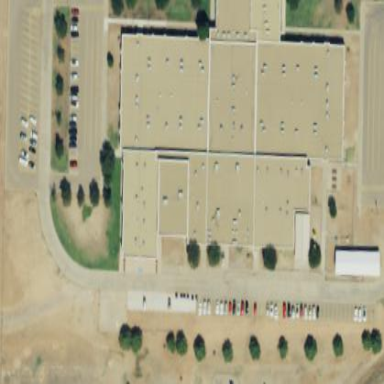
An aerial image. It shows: School building.